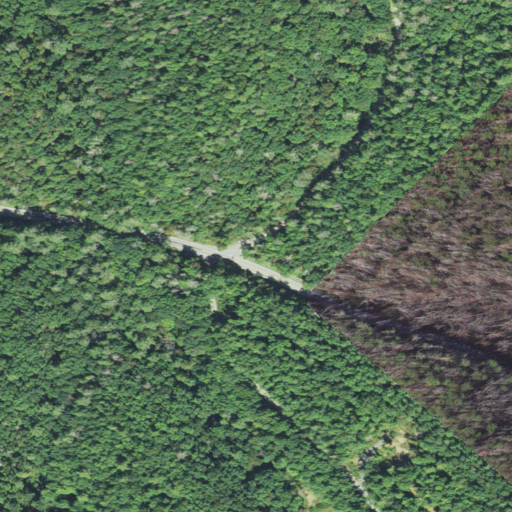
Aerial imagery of gap in West Virginia named Ryder Gap containing mixed forest, deciduous forest, open development, evergreen forest, medium intensity development, and low intensity development